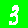
Digit: 3